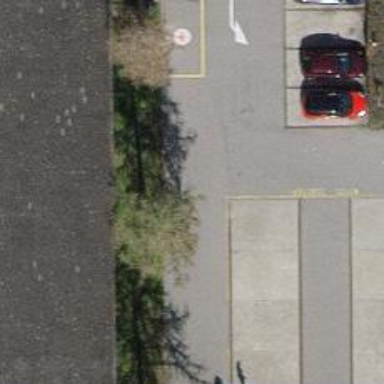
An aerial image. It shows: Asphalt parking aisle designated as service road.